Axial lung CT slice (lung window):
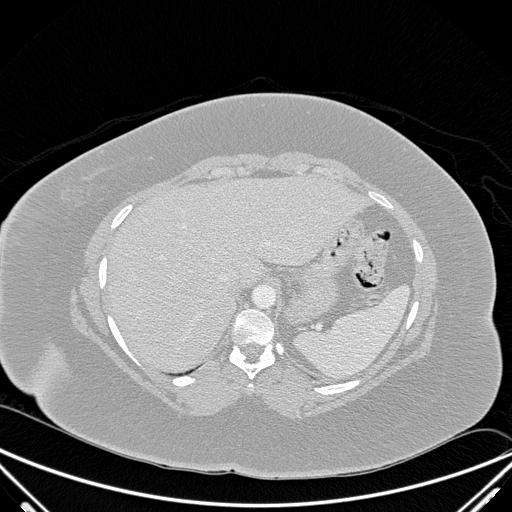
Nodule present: no